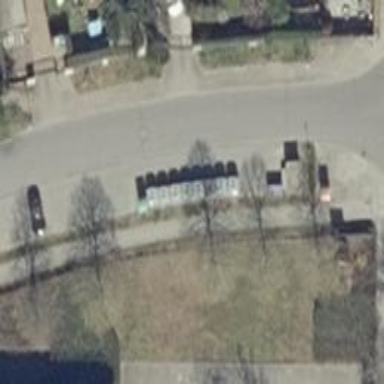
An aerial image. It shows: Recycling facility.